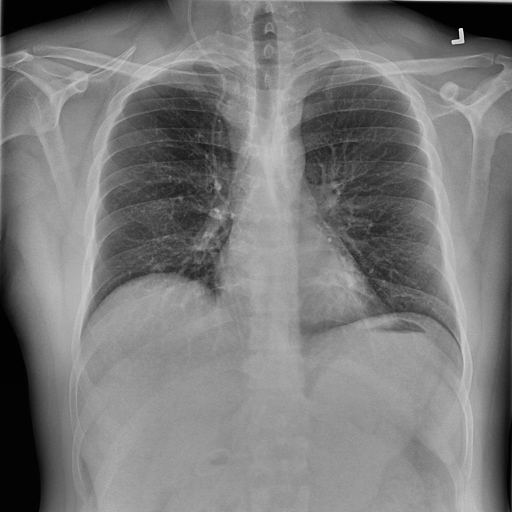
Finding: NORMAL